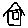
Label: house